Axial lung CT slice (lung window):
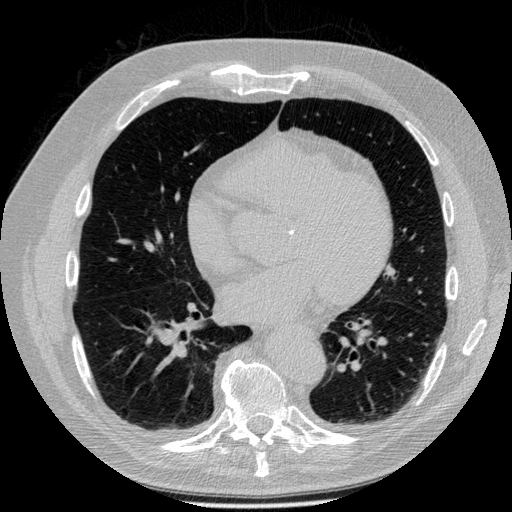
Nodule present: no